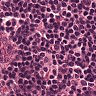
Metastatic tissue present: no